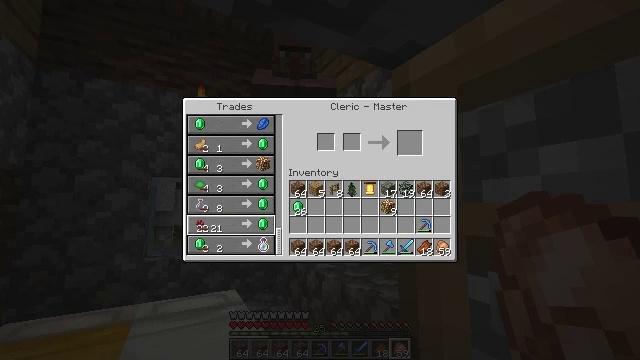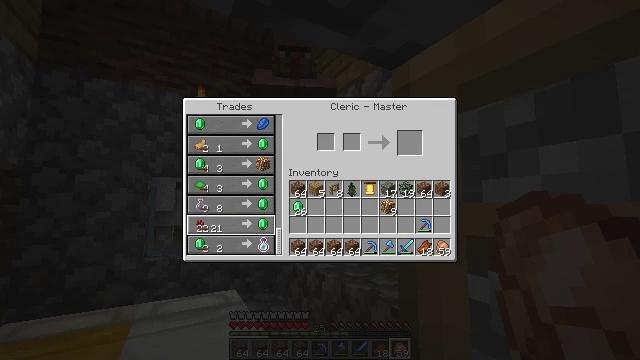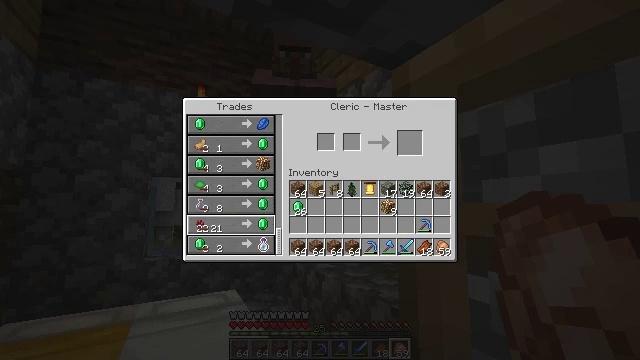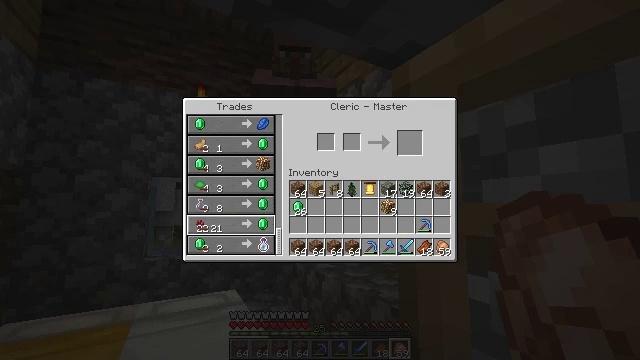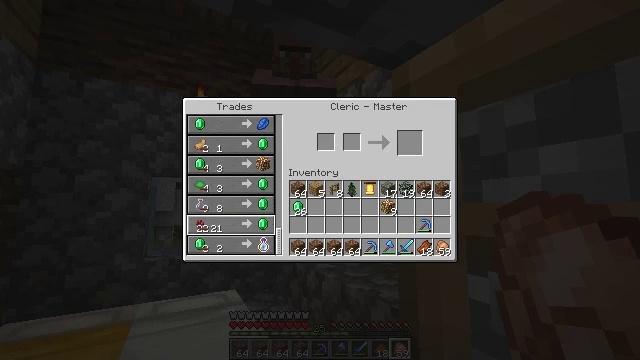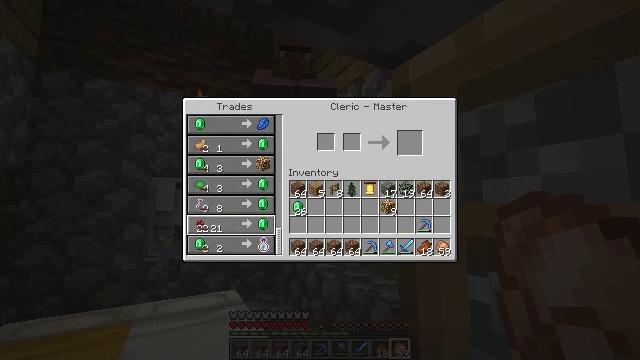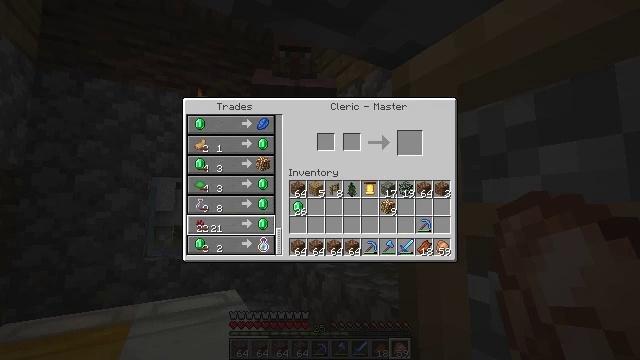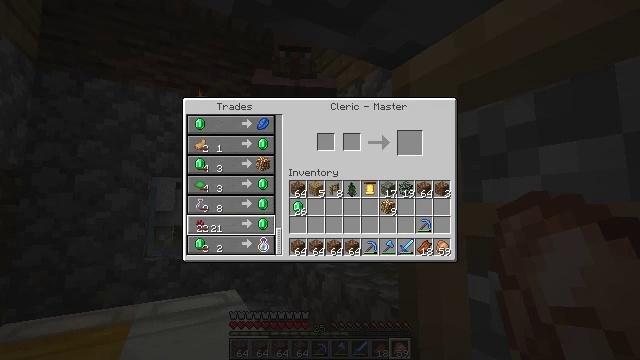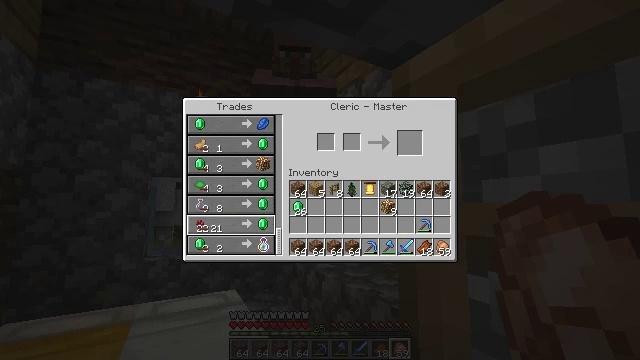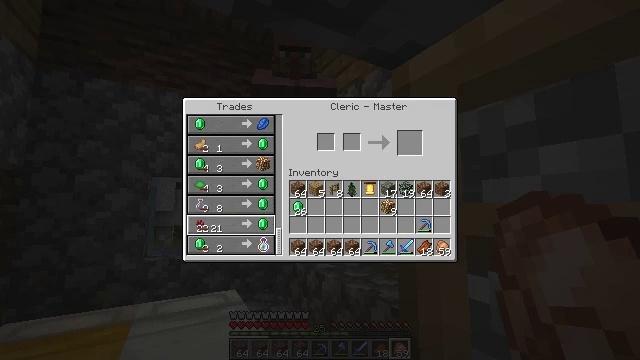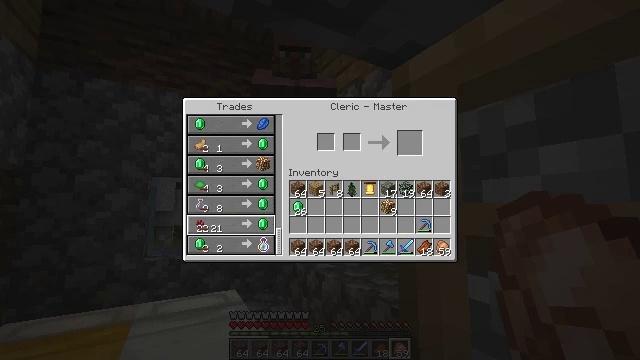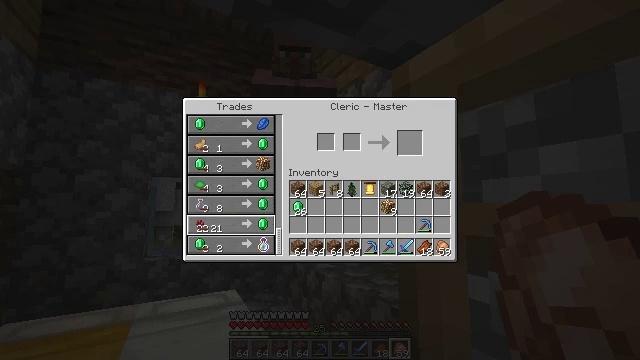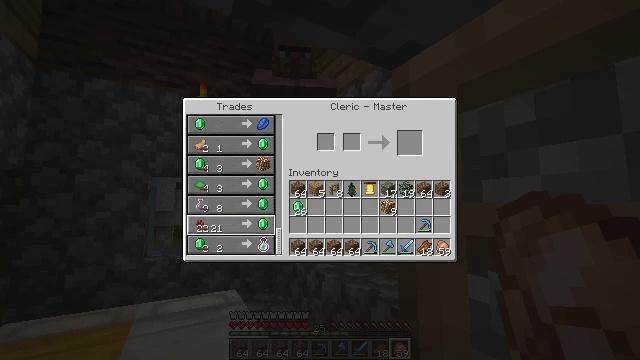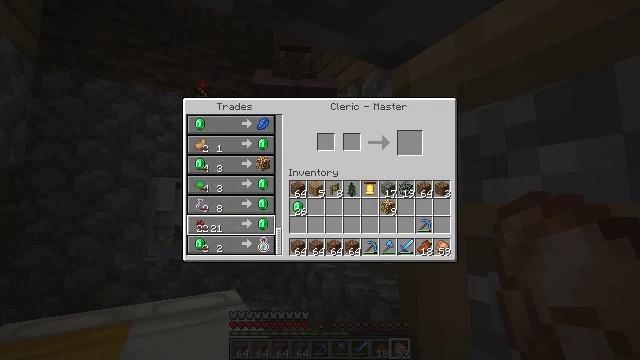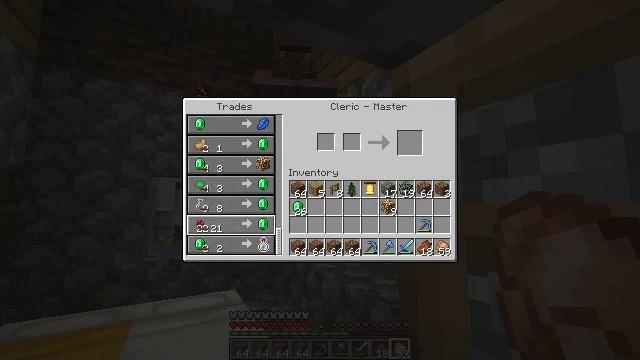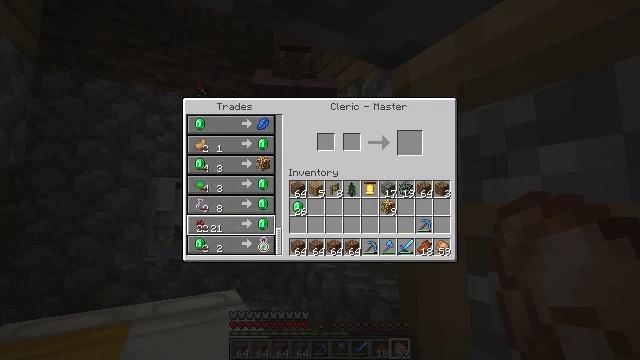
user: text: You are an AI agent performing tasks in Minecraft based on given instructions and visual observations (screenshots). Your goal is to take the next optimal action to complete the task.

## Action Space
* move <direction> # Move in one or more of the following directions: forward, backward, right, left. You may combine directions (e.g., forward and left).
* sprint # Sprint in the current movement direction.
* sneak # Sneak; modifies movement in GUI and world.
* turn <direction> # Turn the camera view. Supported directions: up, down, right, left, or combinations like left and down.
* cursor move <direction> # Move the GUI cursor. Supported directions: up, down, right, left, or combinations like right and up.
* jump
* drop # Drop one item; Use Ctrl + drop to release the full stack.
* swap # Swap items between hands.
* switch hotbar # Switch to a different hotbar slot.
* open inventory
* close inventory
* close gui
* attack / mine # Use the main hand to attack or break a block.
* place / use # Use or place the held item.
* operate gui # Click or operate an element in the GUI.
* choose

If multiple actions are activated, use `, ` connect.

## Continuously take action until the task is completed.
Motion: motion action
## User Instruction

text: Get a glowstone by combining glowstone dust.
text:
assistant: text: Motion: no_op
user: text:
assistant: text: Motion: no_op
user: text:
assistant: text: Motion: no_op
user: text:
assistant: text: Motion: no_op
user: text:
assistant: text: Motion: no_op
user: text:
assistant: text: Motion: no_op
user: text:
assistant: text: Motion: no_op
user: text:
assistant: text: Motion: no_op
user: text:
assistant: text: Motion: no_op
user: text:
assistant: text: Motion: no_op
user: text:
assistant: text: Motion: no_op
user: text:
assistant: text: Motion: no_op
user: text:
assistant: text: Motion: no_op
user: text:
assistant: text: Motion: no_op
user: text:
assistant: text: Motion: no_op
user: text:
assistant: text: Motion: no_op
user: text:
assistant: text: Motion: no_op
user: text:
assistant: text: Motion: no_op
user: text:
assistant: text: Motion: no_op
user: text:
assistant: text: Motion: no_op
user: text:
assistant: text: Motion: no_op
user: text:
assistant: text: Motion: no_op
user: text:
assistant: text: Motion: no_op
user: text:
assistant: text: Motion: no_op
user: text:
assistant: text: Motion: no_op
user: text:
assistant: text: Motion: no_op
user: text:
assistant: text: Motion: no_op
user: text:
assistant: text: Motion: no_op
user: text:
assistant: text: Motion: no_op
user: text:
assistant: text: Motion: no_op